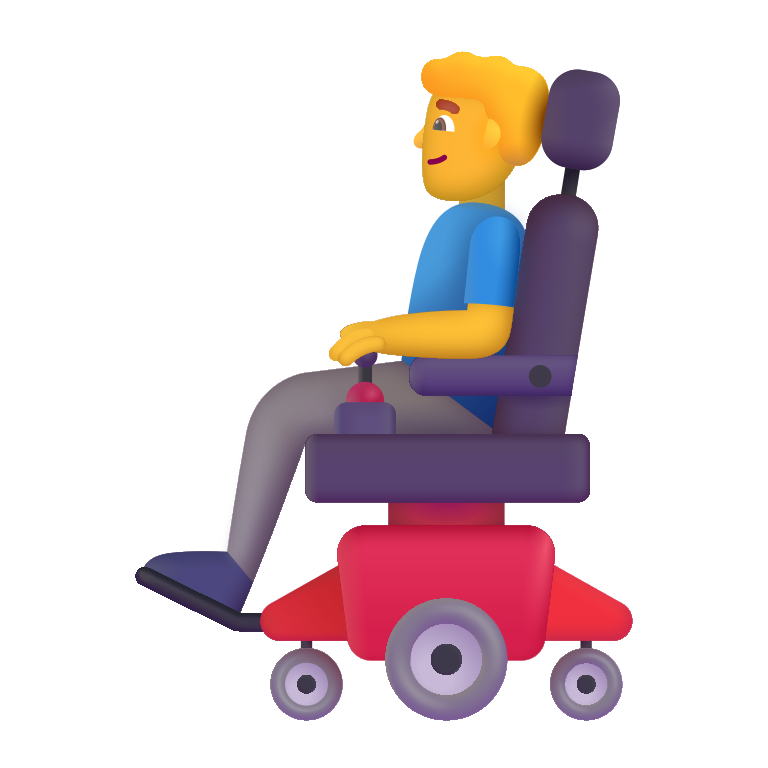
man in motorized wheelchair color default